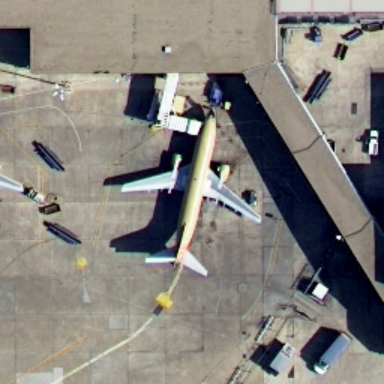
There is a beige airplane in the airport .